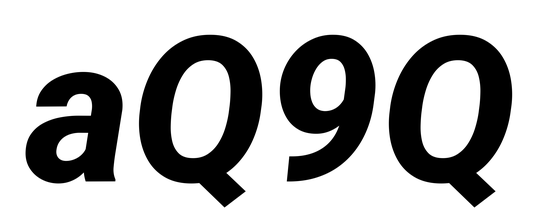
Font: Roboto-Italic_ExtraBold_Italic